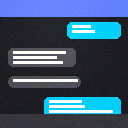
Screen state: on